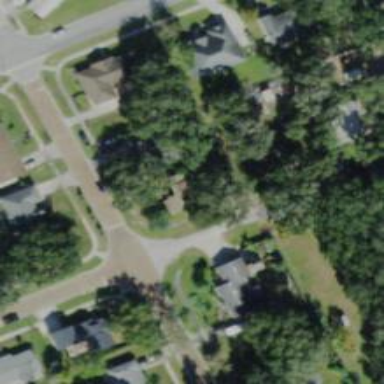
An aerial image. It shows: Residential road with sidewalk on the left side.